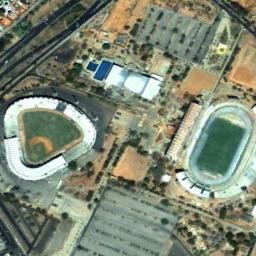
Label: stadium